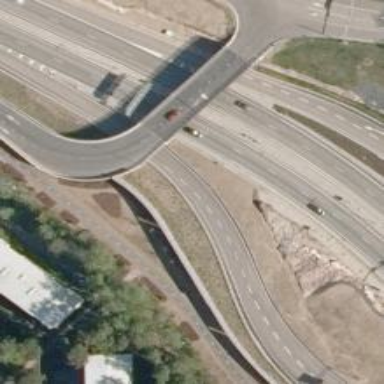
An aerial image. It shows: Trunk link highway with asphalt surface.